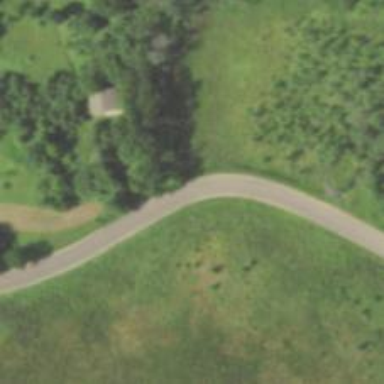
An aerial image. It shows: Residential road.